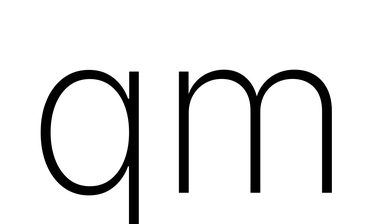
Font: Inter_ExtraLight